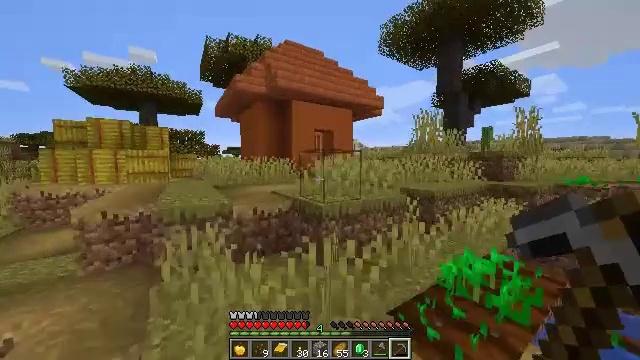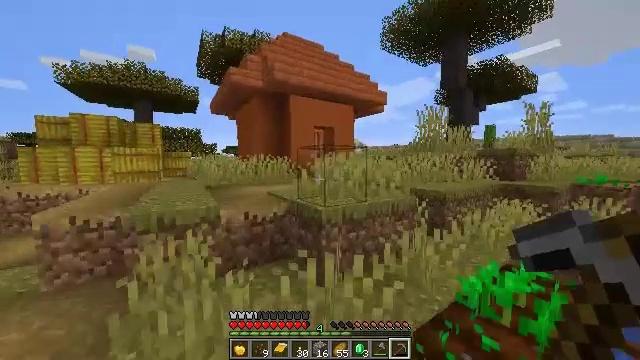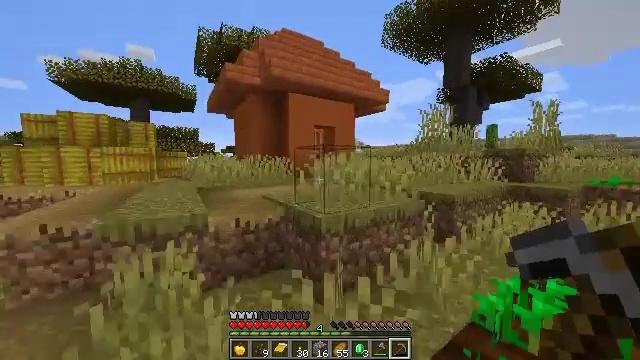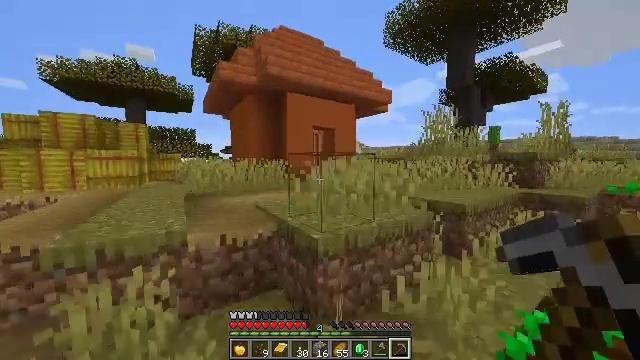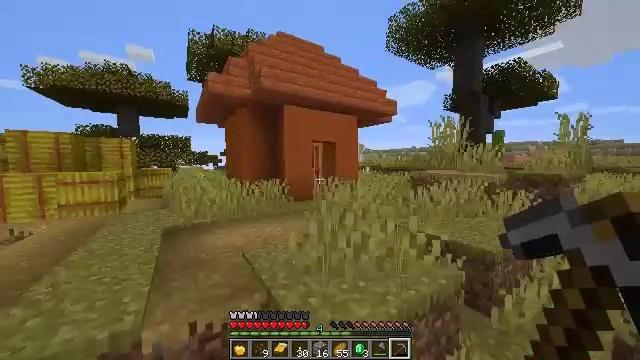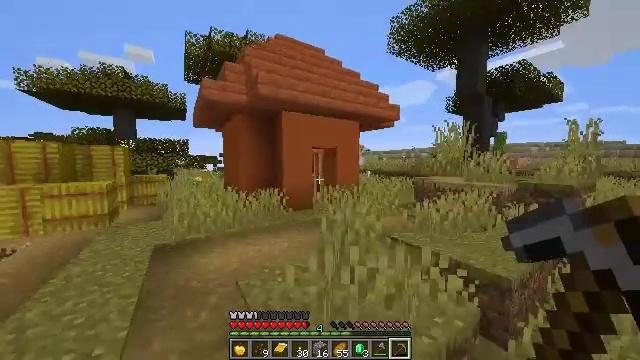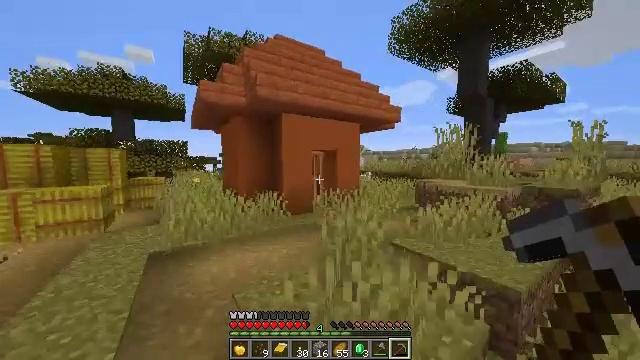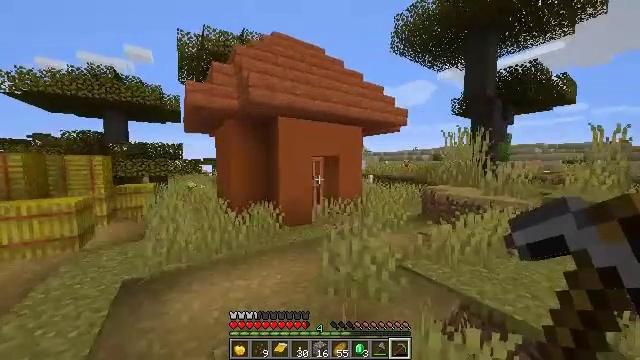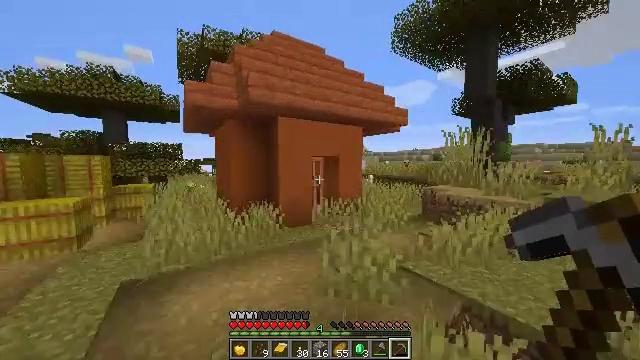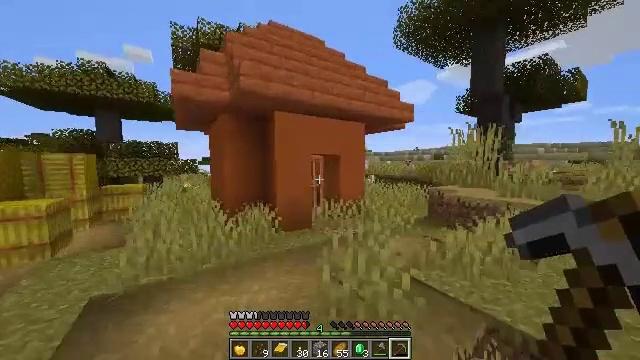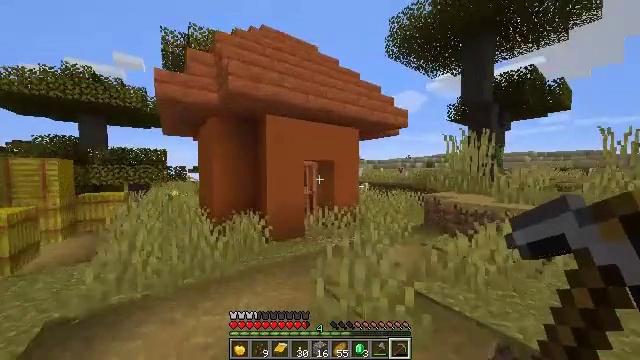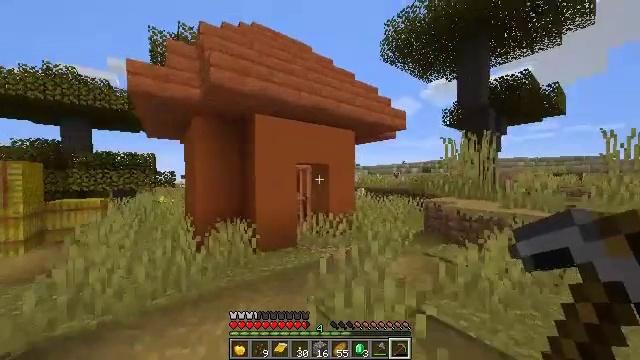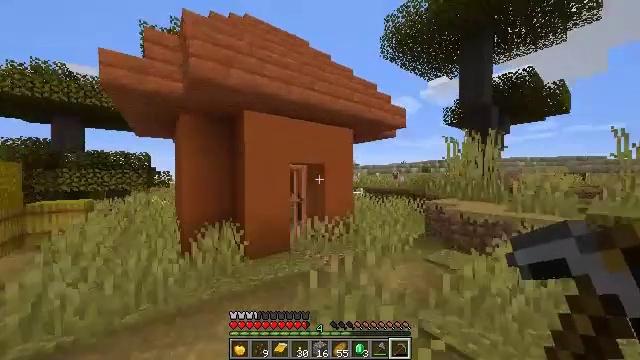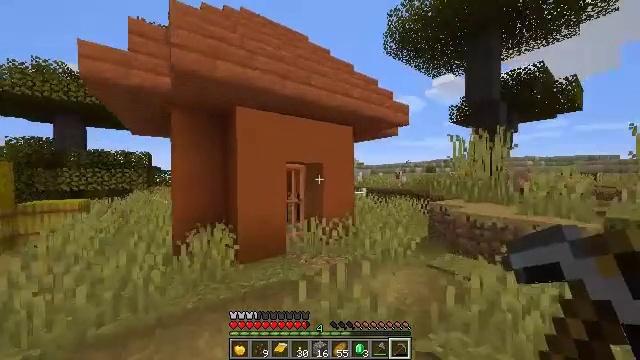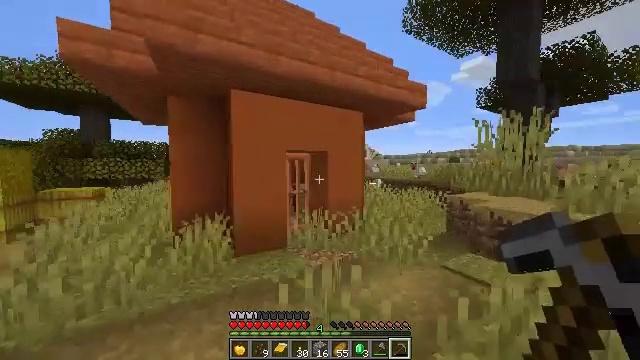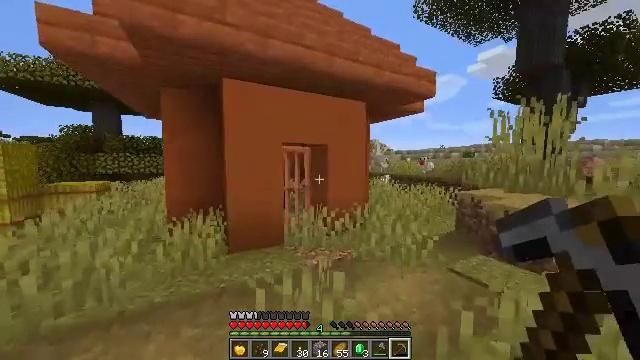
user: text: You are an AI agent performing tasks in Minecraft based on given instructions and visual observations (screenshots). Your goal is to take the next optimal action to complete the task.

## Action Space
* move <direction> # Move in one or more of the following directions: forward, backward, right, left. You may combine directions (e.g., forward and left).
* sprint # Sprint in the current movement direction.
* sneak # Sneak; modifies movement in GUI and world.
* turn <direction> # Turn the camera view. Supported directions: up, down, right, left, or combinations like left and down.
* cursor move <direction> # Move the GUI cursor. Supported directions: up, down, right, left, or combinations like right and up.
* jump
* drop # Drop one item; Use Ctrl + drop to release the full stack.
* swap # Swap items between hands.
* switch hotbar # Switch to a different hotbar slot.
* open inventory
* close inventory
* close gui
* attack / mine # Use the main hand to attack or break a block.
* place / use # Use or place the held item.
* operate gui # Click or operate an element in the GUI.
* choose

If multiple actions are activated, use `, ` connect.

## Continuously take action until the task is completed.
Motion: motion action
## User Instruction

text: Break the yellow terracotta block.
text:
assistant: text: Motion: move forward
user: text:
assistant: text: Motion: move forward
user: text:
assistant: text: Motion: move forward, jump
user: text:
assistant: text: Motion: move forward, jump
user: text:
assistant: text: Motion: move forward, jump
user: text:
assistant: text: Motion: move forward, jump
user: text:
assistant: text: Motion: move forward, jump
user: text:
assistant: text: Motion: move forward, jump
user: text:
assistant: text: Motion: move forward
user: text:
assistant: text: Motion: move forward and move right, turn right and up
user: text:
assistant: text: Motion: move forward and move right, turn right and up
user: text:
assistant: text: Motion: move forward and move right
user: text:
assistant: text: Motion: move forward and move right, turn left
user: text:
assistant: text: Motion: move forward and move right, turn left and down
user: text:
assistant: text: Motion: move forward and move right, turn left and down
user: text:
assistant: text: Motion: move forward, turn left
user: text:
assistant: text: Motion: move forward
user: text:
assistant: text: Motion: move forward, turn left and down
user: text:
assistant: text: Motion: move forward, turn left and down
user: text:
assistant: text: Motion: move forward
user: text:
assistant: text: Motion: move forward
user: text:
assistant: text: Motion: move forward, turn left, use / place
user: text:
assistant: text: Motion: move forward, turn left, use / place
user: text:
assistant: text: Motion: move forward, use / place
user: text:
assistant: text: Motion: move forward
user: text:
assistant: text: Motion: move forward
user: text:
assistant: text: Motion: move forward, turn left
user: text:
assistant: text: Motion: move forward and move right, turn left and down
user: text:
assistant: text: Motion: move forward and move right, turn left and down
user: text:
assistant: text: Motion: move forward and move right, turn left and down